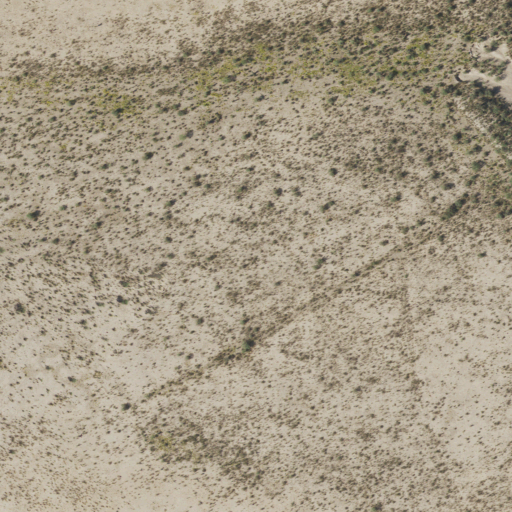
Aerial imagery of valley in Texas named South Well Draw containing grassland and shrub